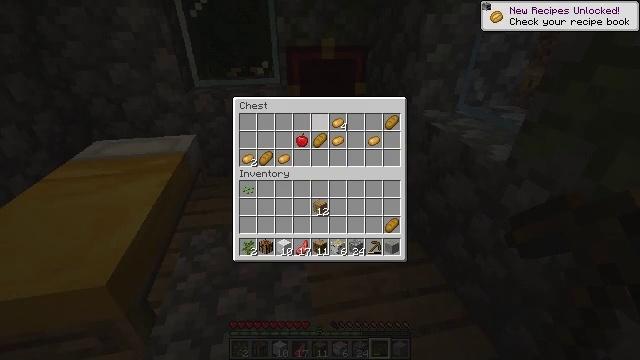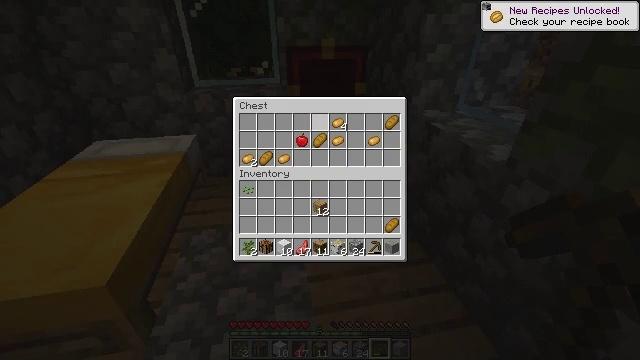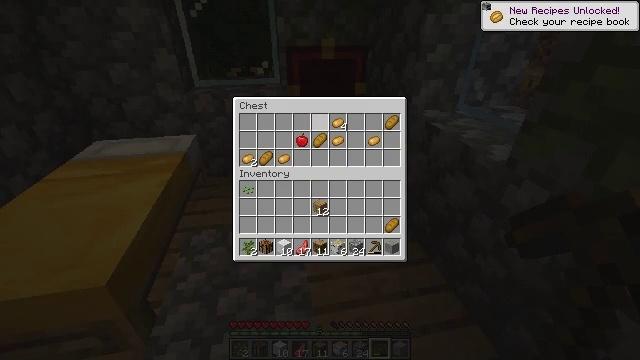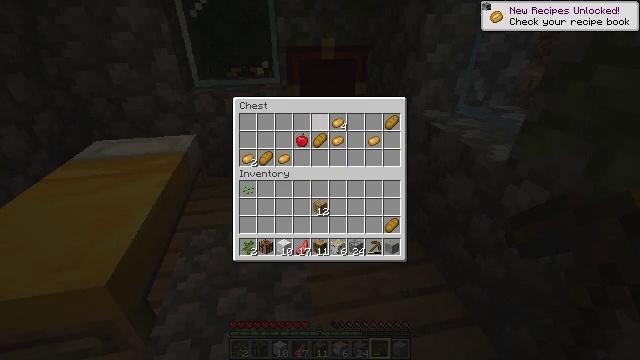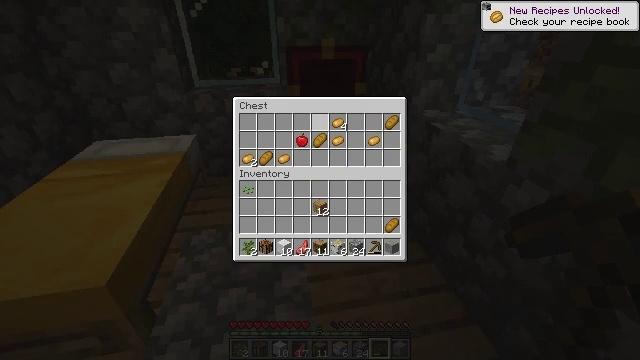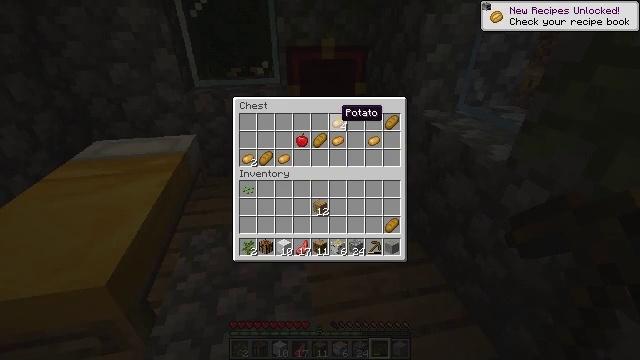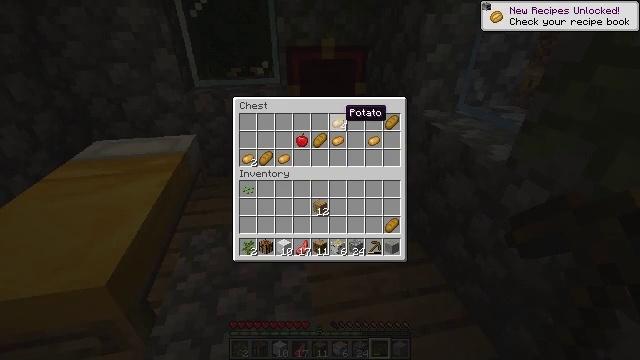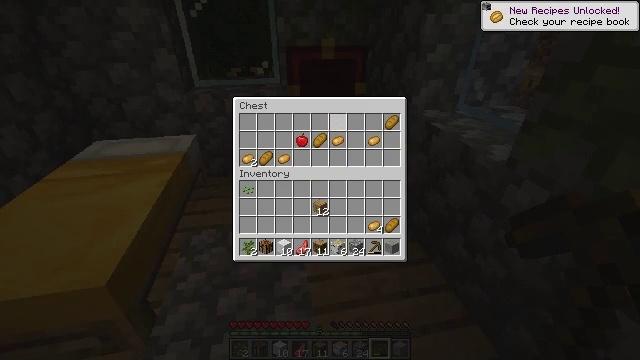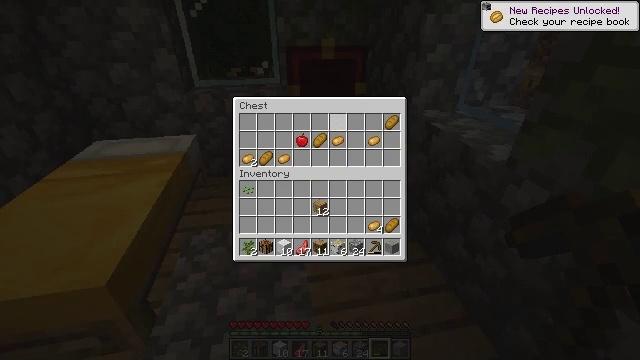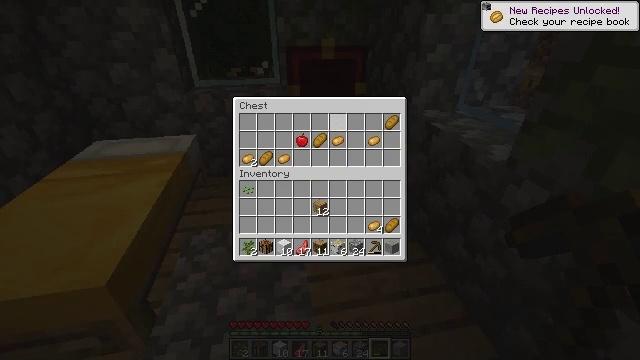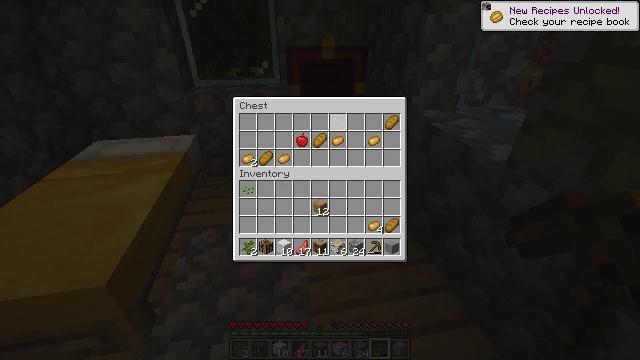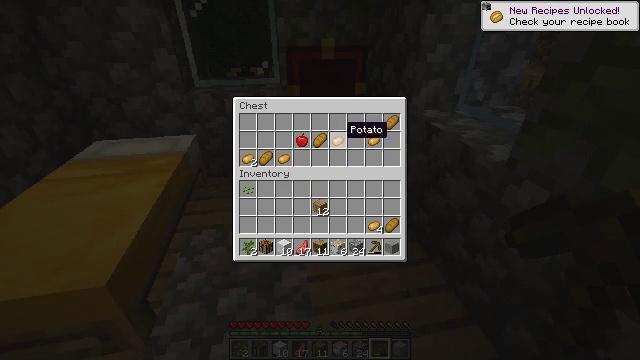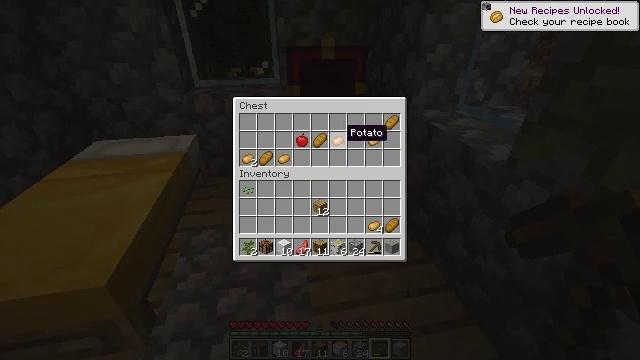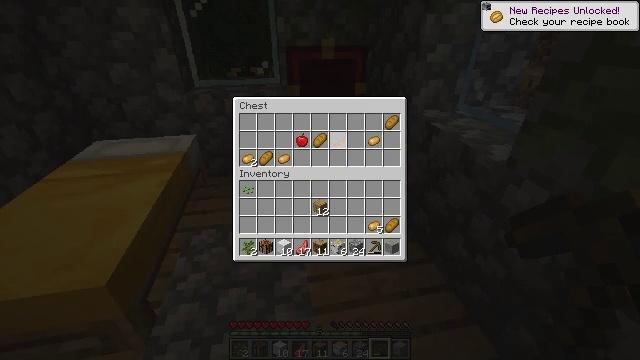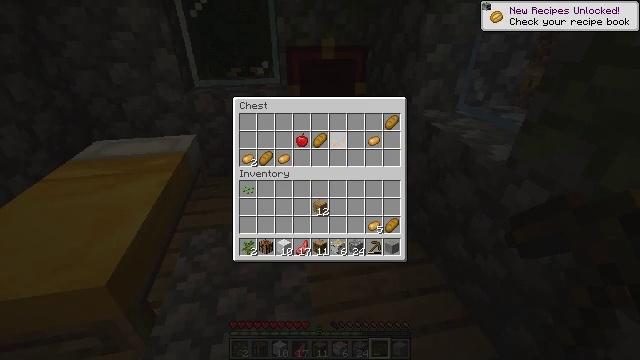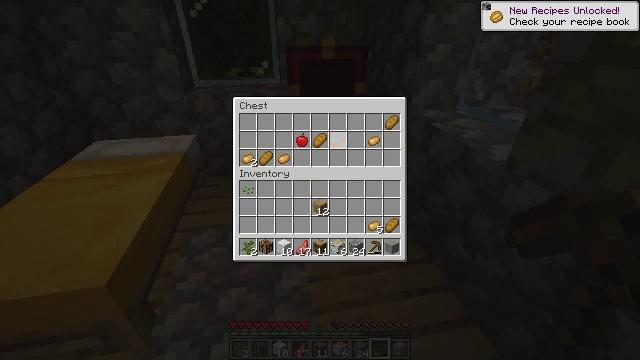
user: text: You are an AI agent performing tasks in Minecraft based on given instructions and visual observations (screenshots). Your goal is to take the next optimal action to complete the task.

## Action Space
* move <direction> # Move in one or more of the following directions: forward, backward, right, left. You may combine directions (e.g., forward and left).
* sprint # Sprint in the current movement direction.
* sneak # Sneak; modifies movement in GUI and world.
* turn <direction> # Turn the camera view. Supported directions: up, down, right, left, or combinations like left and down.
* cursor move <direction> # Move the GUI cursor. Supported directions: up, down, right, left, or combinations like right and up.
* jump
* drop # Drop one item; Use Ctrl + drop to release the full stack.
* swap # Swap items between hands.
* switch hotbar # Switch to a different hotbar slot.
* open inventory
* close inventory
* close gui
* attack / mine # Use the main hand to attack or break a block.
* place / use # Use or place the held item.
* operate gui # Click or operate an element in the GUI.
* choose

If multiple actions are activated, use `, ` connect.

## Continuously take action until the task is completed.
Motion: motion action
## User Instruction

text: Remove the yellow bed.
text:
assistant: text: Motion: sneak, cursor move right
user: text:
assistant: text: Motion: sneak
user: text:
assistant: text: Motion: sneak
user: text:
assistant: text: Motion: sneak
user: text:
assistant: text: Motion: sneak
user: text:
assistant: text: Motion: sneak
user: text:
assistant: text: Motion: sneak, operate gui
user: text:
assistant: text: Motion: sneak, operate gui
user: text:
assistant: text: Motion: sneak, operate gui
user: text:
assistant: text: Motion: sneak
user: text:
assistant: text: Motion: sneak, cursor move down
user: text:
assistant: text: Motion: sneak
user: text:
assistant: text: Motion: sneak, operate gui
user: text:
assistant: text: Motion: sneak, operate gui
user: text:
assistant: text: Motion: sneak, operate gui
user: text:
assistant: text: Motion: sneak, cursor move left
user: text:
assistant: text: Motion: sneak
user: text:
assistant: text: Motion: sneak
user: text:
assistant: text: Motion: sneak, operate gui
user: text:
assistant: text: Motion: sneak, operate gui
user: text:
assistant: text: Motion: sneak
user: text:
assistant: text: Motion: sneak, cursor move left and down
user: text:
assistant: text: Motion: sneak, cursor move left
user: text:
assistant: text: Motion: sneak, cursor move left
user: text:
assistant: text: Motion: sneak, operate gui
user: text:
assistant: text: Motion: sneak, cursor move left, operate gui
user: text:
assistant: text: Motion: sneak
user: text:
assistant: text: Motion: sneak, operate gui
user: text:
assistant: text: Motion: sneak, cursor move left, operate gui
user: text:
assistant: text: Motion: sneak, cursor move left, operate gui